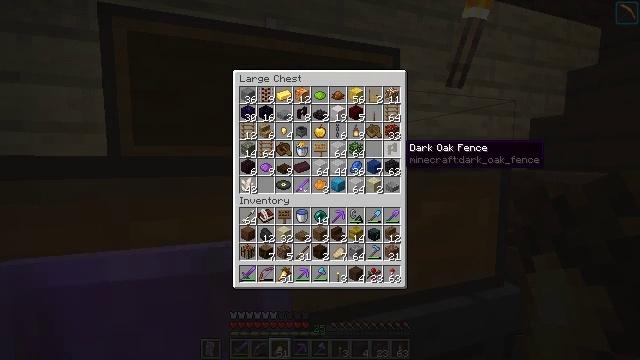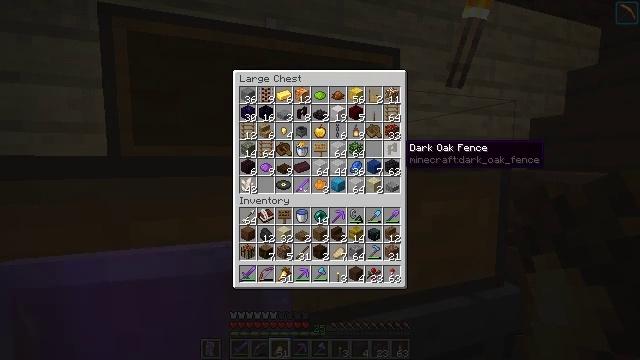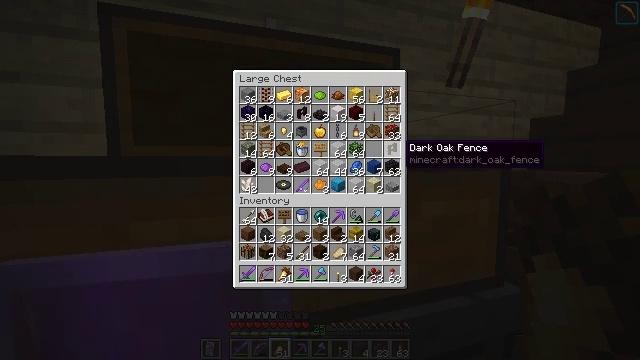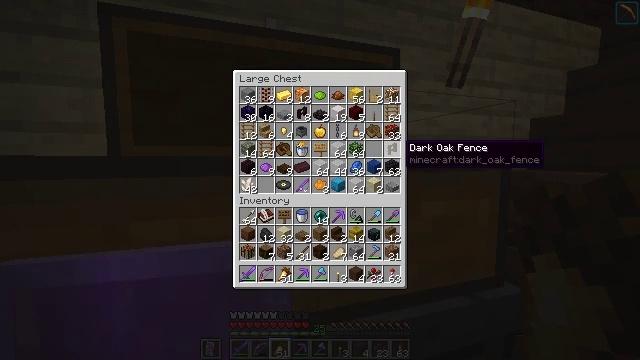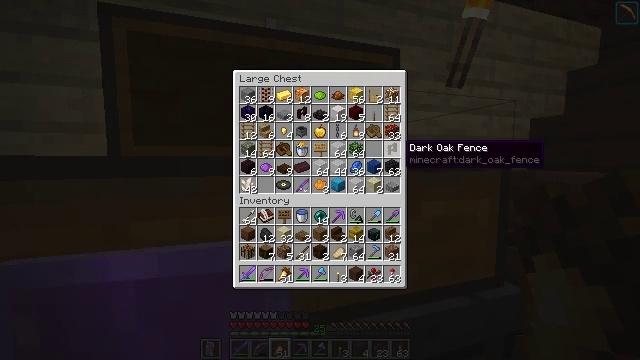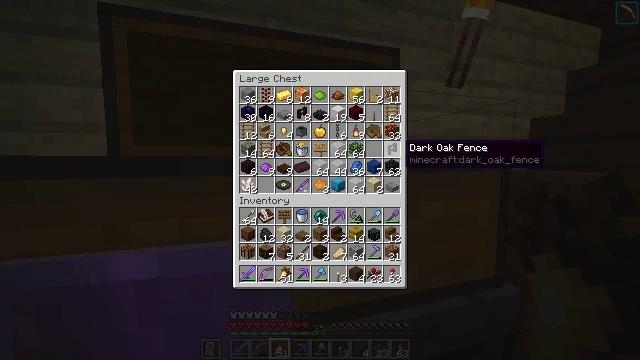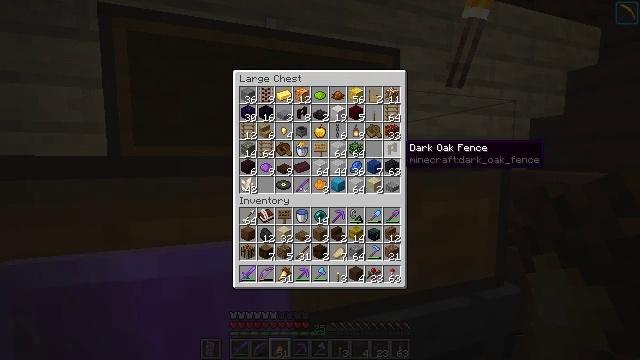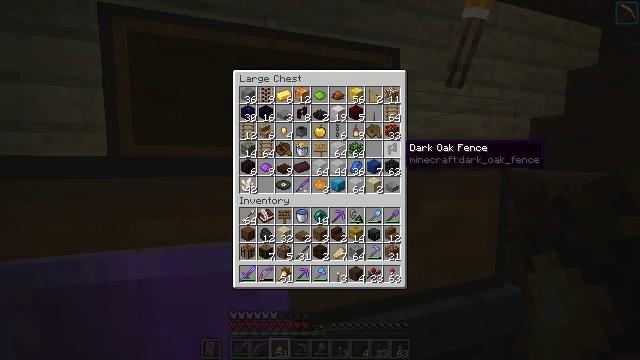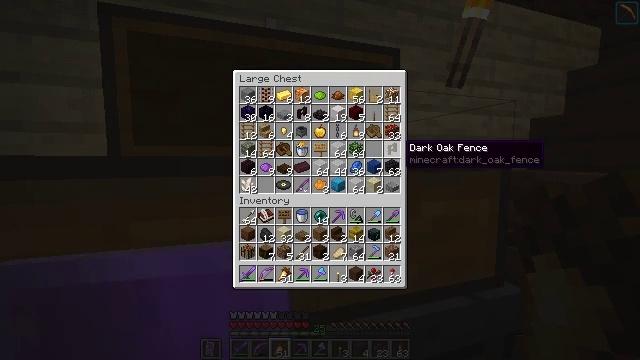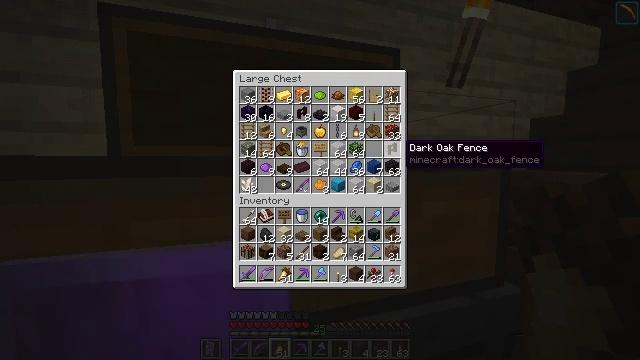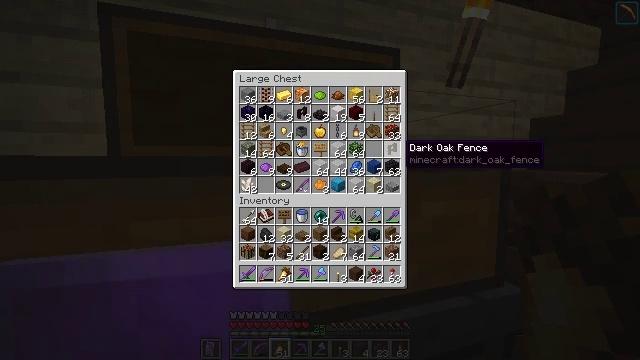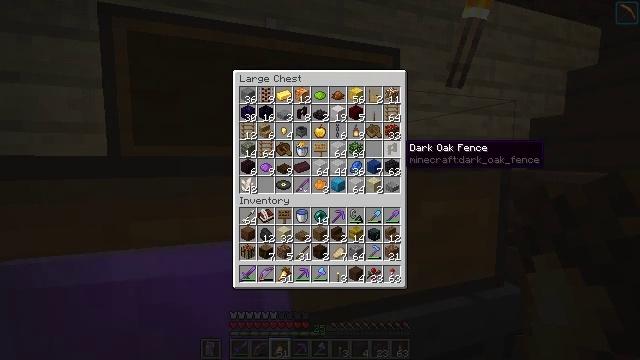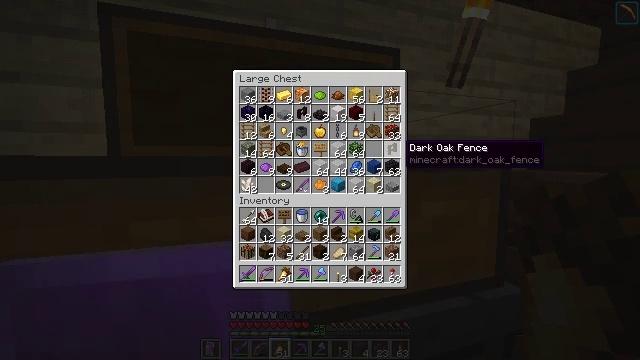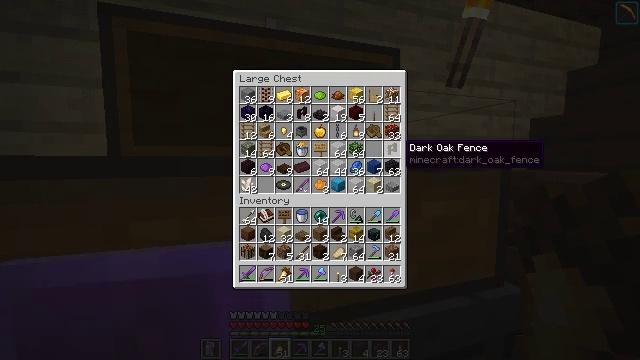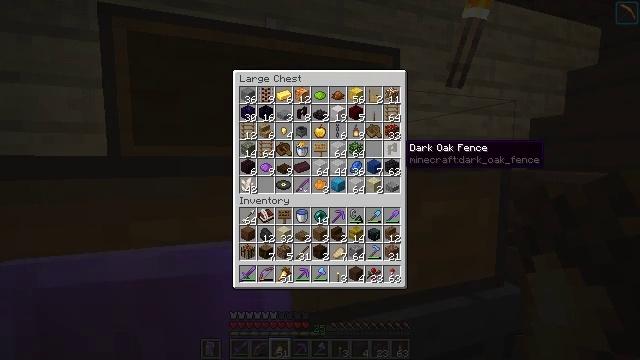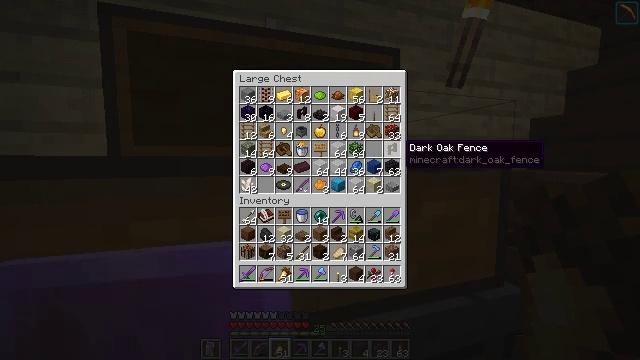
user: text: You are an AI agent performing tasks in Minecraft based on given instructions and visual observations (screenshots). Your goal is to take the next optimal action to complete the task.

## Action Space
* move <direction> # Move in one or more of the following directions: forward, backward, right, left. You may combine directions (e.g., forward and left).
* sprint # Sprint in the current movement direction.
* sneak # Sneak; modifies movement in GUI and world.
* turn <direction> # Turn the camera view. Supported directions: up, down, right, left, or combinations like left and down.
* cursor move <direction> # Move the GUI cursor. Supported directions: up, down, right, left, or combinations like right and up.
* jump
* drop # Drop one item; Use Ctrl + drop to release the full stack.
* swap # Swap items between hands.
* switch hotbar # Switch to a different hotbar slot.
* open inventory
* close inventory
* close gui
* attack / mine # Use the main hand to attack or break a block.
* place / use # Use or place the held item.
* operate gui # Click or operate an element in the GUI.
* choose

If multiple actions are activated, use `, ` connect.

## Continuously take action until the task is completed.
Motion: motion action
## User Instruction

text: Craft brown concrete powder with necessary materials.
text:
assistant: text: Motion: no_op
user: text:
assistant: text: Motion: no_op
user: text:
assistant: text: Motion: no_op
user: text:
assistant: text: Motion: no_op
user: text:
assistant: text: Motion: no_op
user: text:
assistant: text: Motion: no_op
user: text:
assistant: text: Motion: no_op
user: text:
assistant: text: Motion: no_op
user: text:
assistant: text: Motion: no_op
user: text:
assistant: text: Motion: no_op
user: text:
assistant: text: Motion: no_op
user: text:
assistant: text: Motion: no_op
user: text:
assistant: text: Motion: no_op
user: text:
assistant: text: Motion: no_op
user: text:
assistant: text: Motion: no_op
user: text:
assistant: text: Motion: no_op
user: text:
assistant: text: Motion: no_op
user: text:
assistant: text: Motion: no_op
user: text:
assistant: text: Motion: no_op
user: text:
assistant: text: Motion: no_op
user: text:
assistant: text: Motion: no_op
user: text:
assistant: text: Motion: no_op
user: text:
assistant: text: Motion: cursor move left and down
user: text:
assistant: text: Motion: cursor move left and down
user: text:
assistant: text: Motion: cursor move left
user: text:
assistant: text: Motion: cursor move left and down
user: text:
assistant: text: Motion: cursor move left and down
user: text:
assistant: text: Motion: cursor move left and down
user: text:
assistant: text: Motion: cursor move left and down
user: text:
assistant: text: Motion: cursor move left